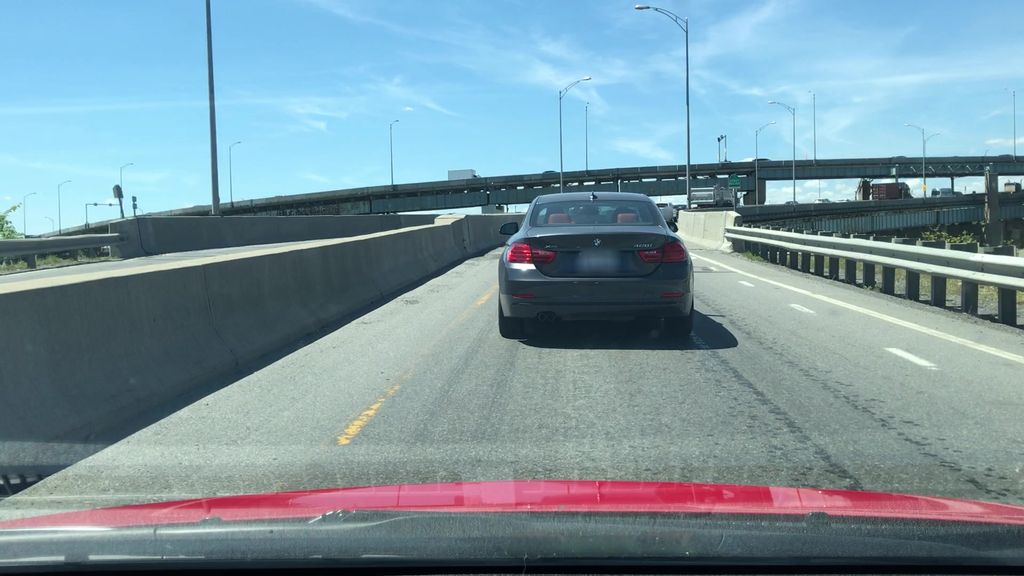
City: montreal